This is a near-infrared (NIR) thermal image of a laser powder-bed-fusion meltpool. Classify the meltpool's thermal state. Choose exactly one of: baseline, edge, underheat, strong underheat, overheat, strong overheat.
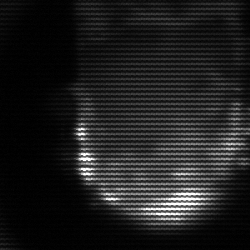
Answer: baseline